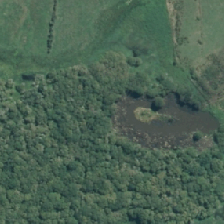
Land cover: deciduous_hardwood